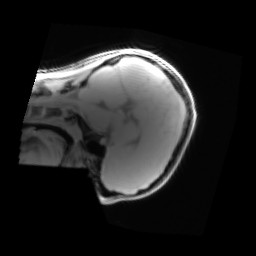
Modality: PDw
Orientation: sagittal
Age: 16
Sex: male
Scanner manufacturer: siemens
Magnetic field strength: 3 T
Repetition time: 0.25 s
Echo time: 0.00103 s